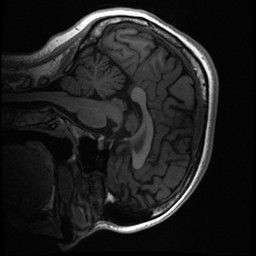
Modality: T1w
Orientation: sagittal
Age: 20
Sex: female